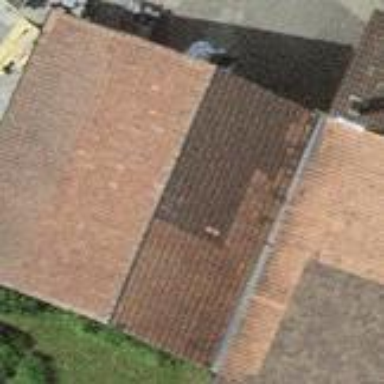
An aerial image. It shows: Garage.